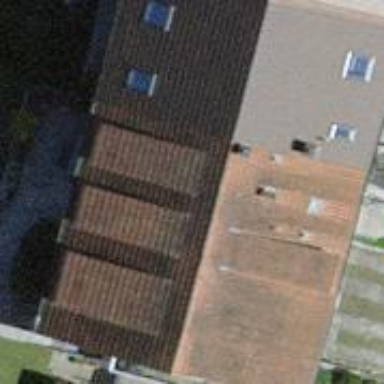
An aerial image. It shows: Terrace building.